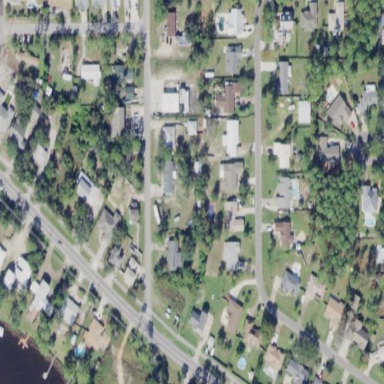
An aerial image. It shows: Single-family residential area.